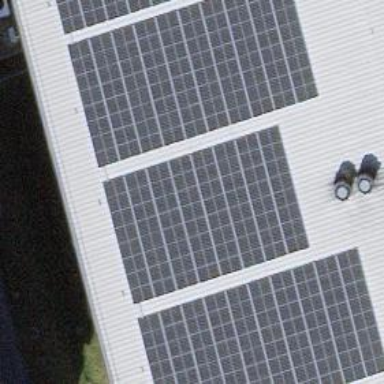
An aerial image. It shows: Solar power generator.